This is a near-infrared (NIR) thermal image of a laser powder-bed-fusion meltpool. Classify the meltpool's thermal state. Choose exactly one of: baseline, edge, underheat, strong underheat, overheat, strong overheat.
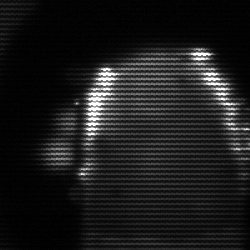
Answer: baseline